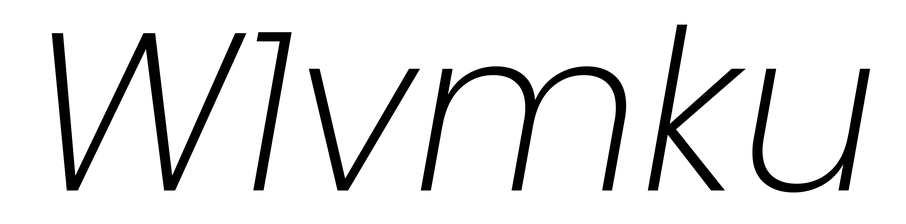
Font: Poppins-ExtraLightItalic